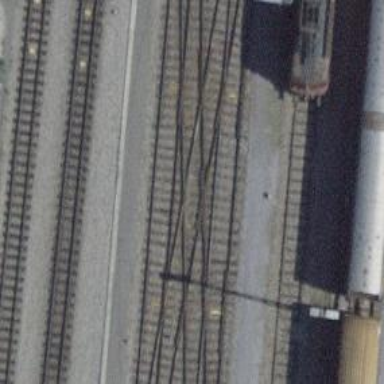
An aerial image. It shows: Railway yard with single rail track. The electrified track has contact line for power supply.